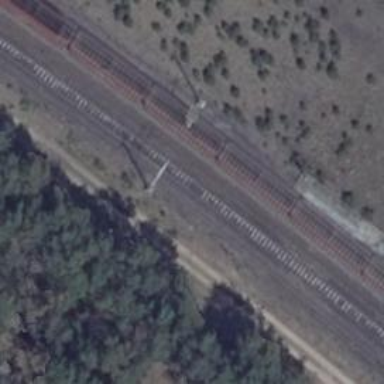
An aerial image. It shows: Railway track with contact line for electrification.